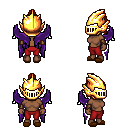
a pixel art fantasy rpg character, female body template, human, dark skin, purple wings, red pants, brunette long topknot hairstyle, gold helm, cloth bracers, brown slippers, four views (front, back, left, right), 2x2 character sprite sheet, small pixel art, hard edges, no anti-aliasing